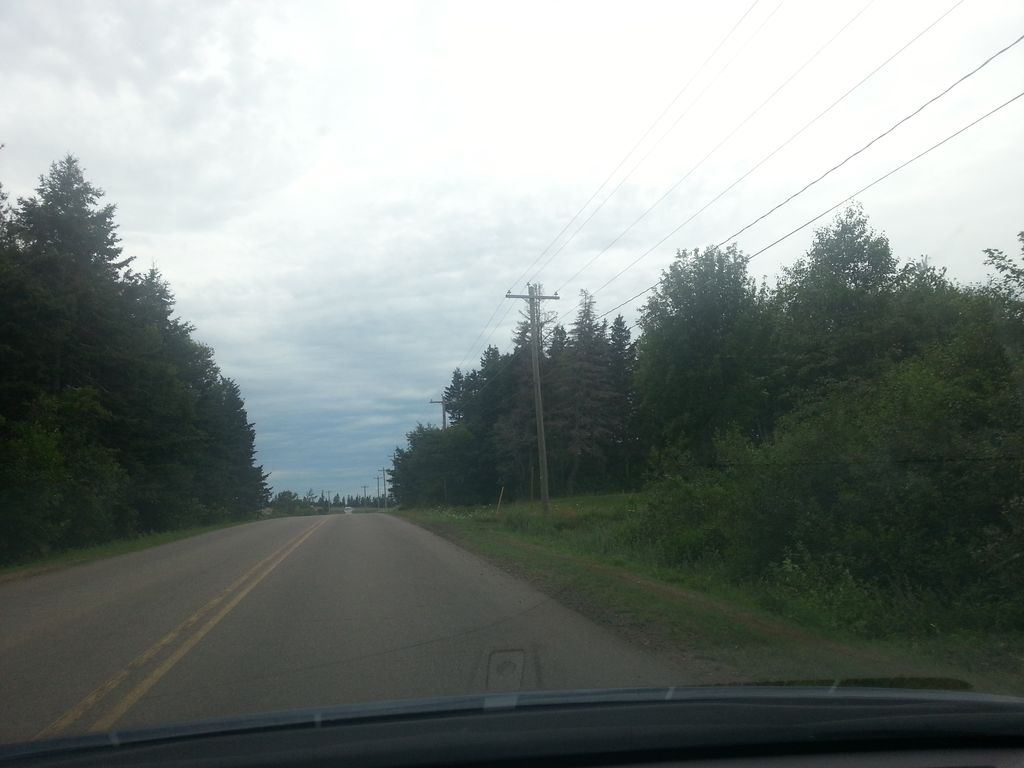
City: charlottetown